Question: I want to plot a regression line with (a = 0 and b = 1) and add the individual point deviations from this along with identifying the data point with name.
'''
set.seed(123)
namelab <- paste ("ET", 1:10, sep = "")
xvar <- 1:10
yvar <- rnorm(10, 5, 5)
myd <- data.frame(namelab, xvar, yvar)
plot(xvar, yvar)
abline (a= 0, b = 1, col = "red", lty = 2)
'''
Just manual sketch of my intention, I just labelled a single point just for example. The line drawn need a slim.

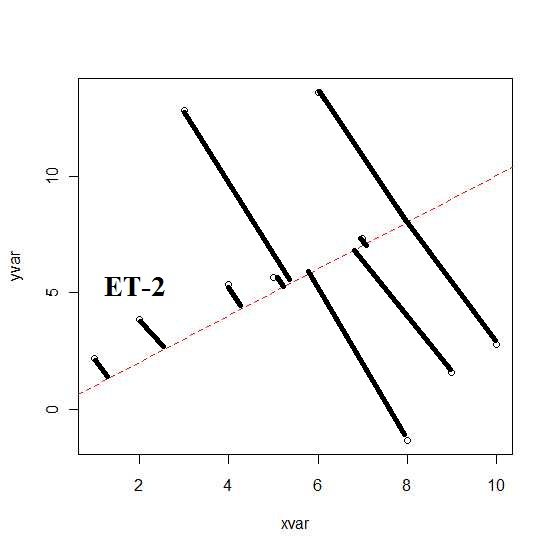
Answer: '''
dev.new(width=4, height=4)
plot(xvar, yvar, asp=1)
a = 0
b = 1
abline (a, b, col = "red", lty = 2)
myd$xint = with(myd, (b*yvar + xvar - b*a) / (b^2 + 1))
myd$yint = with(myd, (b*yvar + b*xvar + a) / (b^2 + 1))
with(myd, segments(xvar, yvar, xint, yint))
with(myd, text(xvar, yvar, labels=namelab, pos=3, cex=0.5))
'''